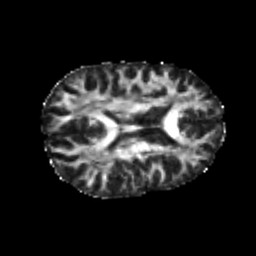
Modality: FA
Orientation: axial
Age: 21
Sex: male
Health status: healthy
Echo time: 0.074 s